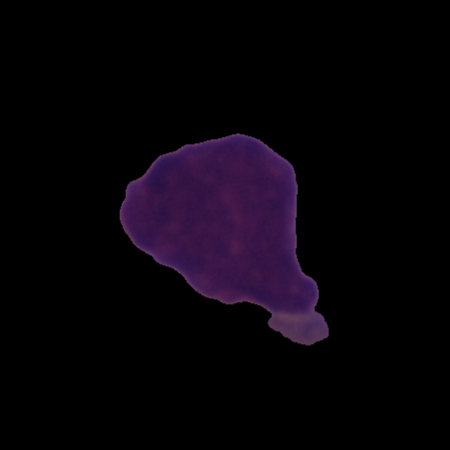
Label: cancer